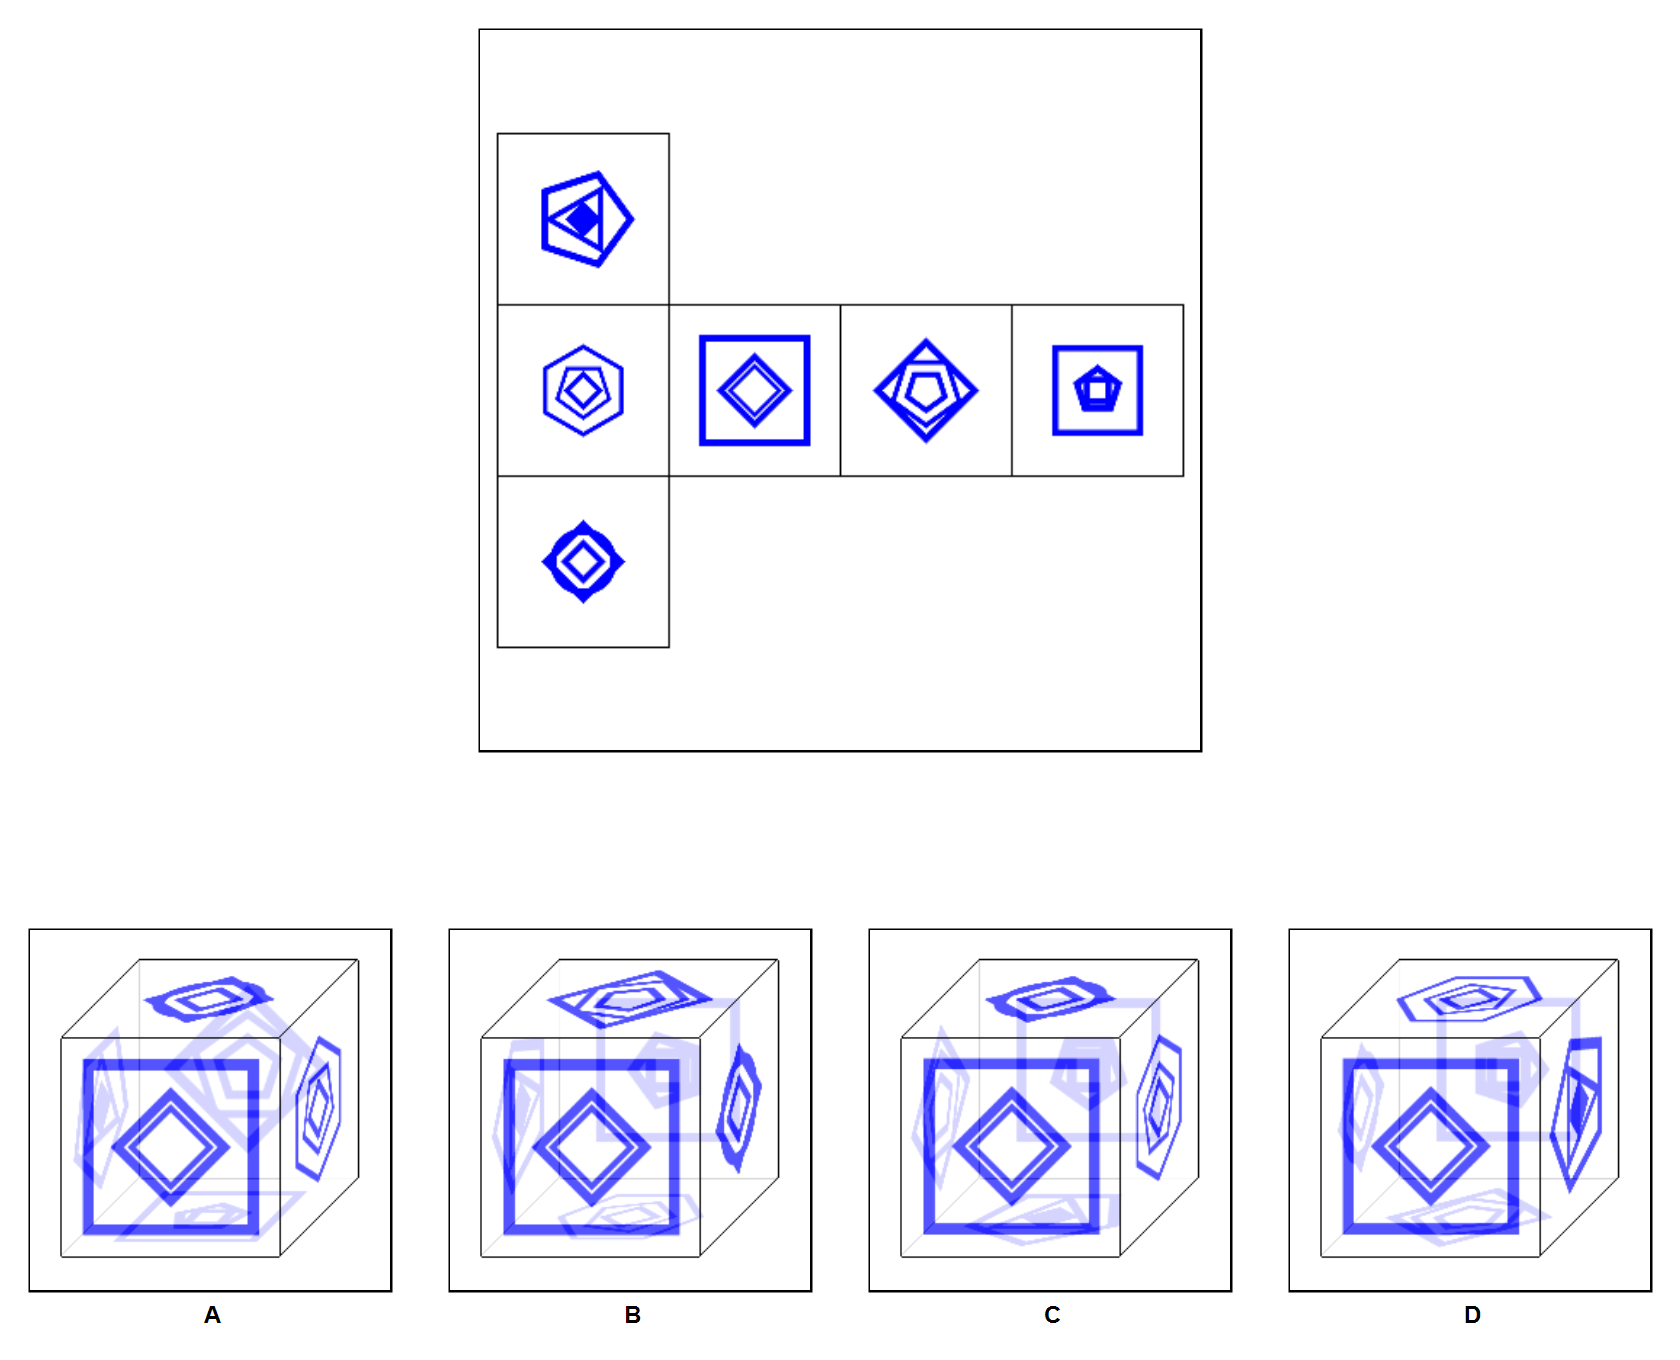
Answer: A